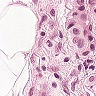
Metastatic tissue present: yes